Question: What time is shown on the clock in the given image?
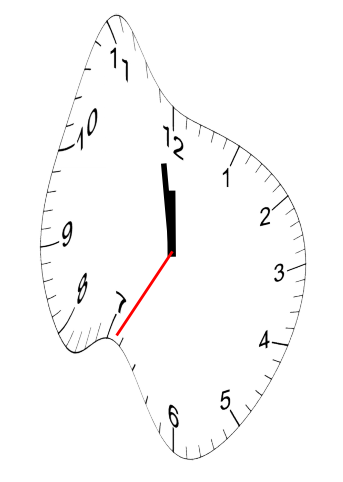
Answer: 11:58:35